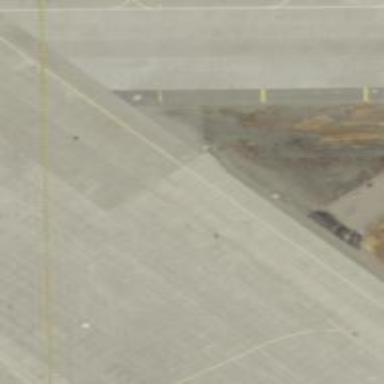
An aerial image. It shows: Image of taxiway at airport.